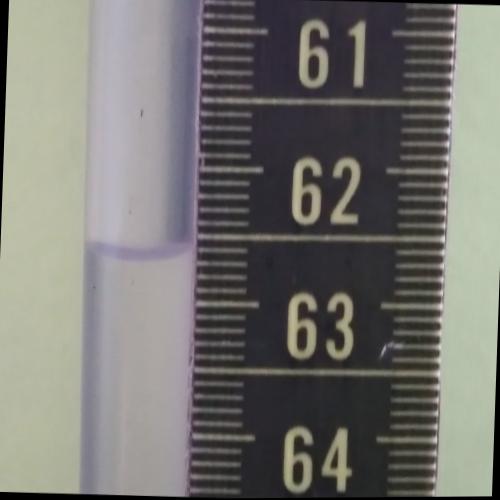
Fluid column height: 62.6 cm